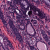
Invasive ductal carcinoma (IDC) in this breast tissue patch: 0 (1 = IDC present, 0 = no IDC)